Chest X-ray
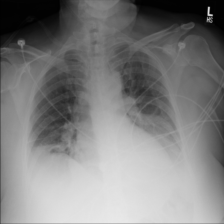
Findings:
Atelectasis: positive
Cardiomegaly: negative
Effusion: positive
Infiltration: positive
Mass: positive
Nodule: positive
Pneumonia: negative
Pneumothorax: negative
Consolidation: positive
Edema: negative
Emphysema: negative
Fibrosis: negative
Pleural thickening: negative
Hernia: negative